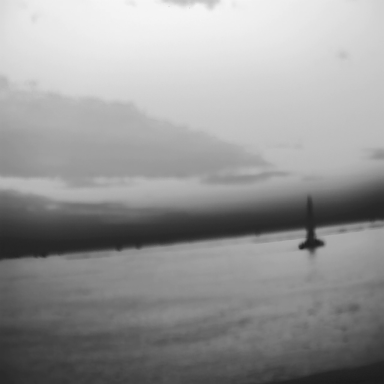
There is a sailboat in the infrared image.